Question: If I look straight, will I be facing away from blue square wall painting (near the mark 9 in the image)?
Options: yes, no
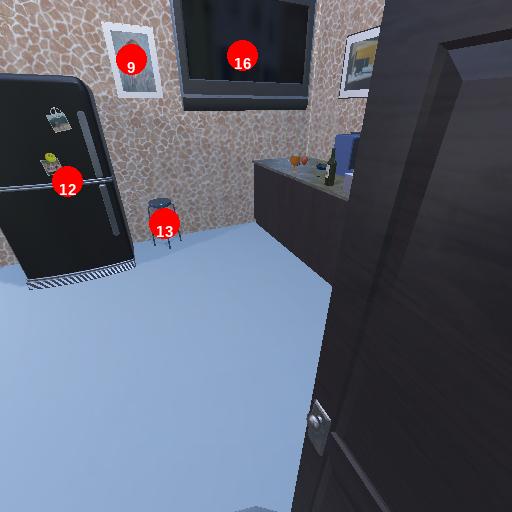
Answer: yes